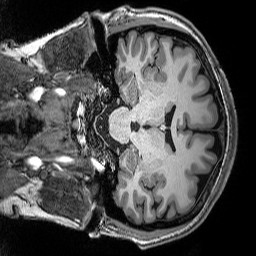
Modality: T1w
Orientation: coronal
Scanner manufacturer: siemens
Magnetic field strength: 3 T
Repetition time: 2.5 s
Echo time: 0.00343 s